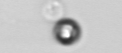
Label: nanoplankton_mix